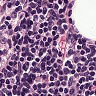
Metastatic tissue present: no